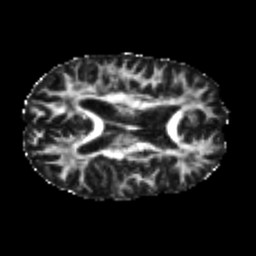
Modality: FA
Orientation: axial
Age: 25
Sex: male
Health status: healthy
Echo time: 0.074 s